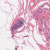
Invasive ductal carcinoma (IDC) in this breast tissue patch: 0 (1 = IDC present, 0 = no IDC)